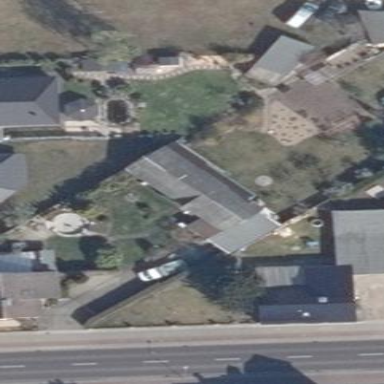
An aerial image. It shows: Gabled roofed house.